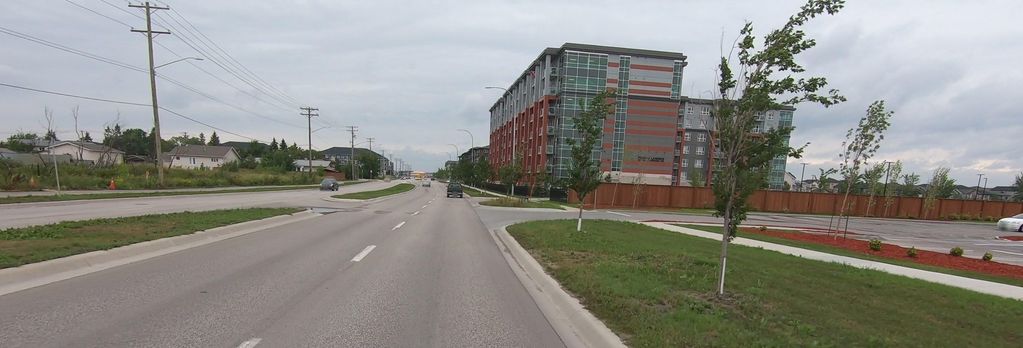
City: winnipeg